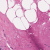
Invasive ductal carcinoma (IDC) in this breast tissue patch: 0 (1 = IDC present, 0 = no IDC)